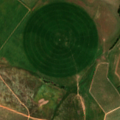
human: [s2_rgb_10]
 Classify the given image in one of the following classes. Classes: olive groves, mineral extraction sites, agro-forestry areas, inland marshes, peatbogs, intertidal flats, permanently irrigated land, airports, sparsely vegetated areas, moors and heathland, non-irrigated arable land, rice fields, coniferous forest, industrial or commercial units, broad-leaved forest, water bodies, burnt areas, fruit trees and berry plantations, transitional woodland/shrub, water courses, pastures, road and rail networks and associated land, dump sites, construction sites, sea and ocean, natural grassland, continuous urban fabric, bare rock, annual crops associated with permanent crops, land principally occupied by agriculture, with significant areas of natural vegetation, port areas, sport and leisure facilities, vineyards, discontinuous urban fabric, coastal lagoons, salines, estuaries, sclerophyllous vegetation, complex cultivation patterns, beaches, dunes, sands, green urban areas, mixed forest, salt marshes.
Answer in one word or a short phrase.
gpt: continuous urban fabric